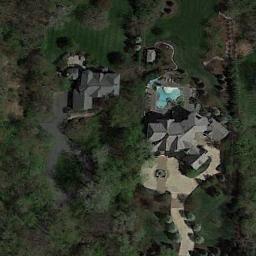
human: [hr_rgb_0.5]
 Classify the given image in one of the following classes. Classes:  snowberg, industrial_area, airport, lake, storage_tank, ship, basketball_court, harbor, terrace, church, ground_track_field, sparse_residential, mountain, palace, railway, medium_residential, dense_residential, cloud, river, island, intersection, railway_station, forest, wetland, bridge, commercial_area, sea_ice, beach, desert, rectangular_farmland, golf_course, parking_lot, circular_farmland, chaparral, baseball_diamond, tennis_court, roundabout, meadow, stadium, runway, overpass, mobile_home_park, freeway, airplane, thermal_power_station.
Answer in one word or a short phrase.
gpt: sparse_residential